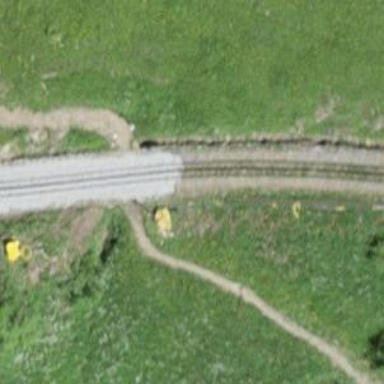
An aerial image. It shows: Uncontrolled railway crossing.